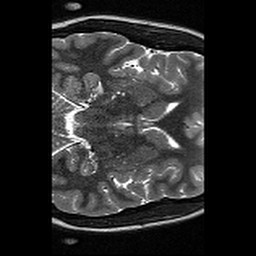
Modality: T2w
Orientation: axial